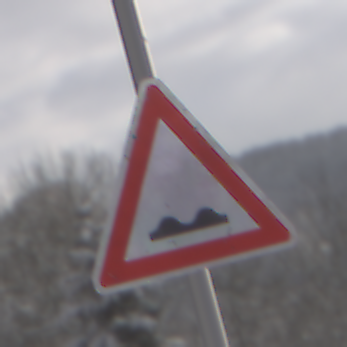
Verkehrszeichen: UnebeneFahrbahn
Umgebung: Outdoor, Nature
Tageszeit: MorningAfternoon
Wetter: PartlyCloudy
Licht: Natural
Jahreszeit: Winter
Kontrast: HighContrast